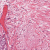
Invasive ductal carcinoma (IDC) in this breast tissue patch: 1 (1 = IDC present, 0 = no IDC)